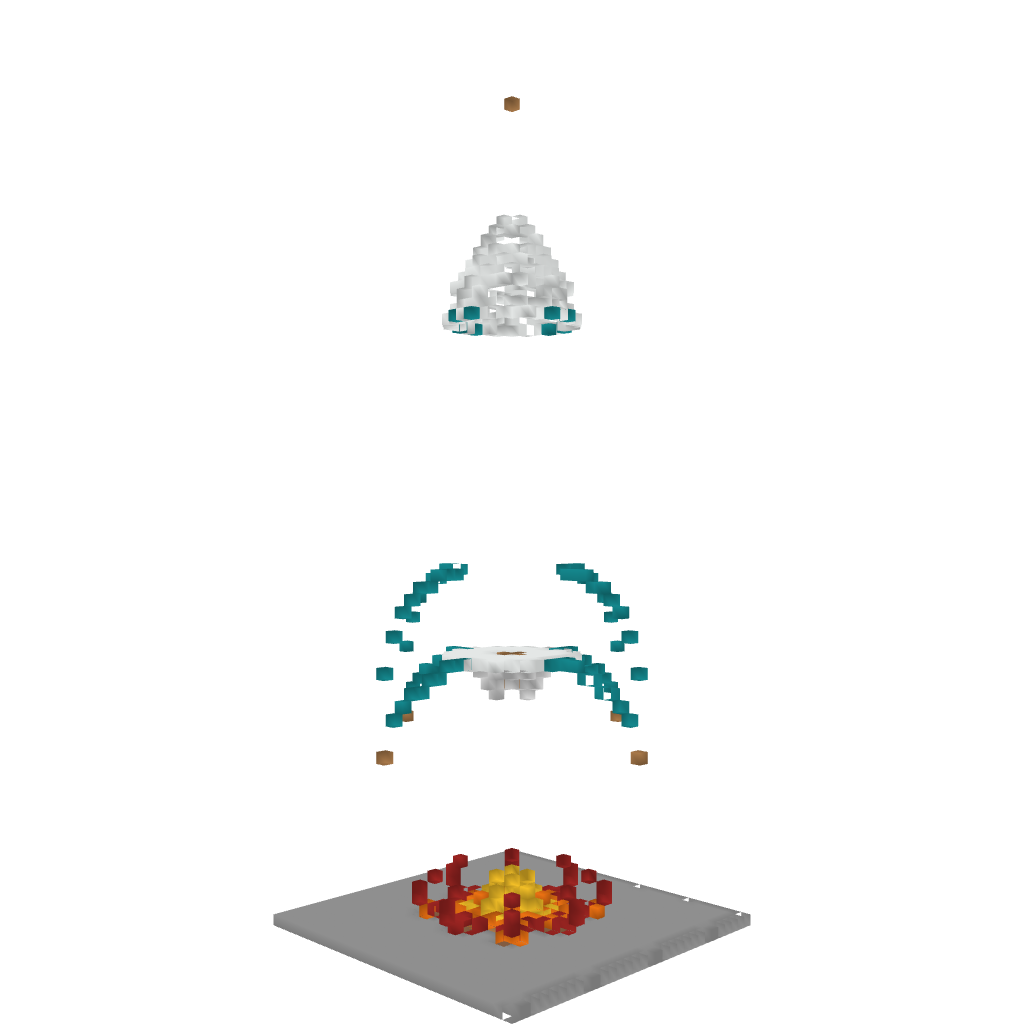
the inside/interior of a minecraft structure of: Rocket Blasting Off